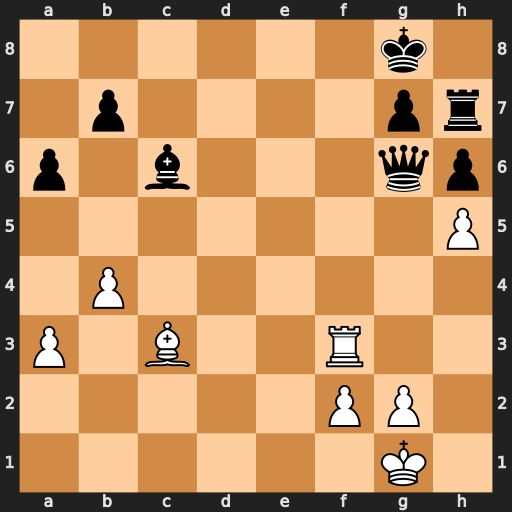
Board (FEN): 6k1/1p4pr/p1b3qp/7P/1P6/P1B2R2/5PP1/6K1
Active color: w
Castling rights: -
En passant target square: -
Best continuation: hxg6 Bxf3 gxh7+ Kxh7 gxf3